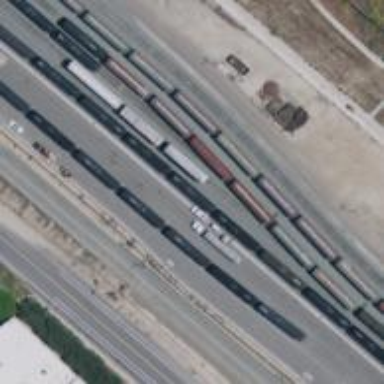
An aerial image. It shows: Railway yard.